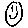
Label: smiley face